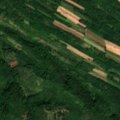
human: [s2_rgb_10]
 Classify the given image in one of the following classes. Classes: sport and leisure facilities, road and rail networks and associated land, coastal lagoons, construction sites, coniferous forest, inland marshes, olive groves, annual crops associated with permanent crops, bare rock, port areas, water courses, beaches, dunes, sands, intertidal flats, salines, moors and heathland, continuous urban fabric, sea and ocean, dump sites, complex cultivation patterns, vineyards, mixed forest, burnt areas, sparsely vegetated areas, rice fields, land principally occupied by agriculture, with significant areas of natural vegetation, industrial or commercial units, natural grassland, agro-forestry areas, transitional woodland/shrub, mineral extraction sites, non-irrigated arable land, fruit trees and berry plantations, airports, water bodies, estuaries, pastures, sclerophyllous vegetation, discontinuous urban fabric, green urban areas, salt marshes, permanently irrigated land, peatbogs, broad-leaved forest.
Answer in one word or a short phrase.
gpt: land principally occupied by agriculture, with significant areas of natural vegetation, broad-leaved forest, transitional woodland/shrub